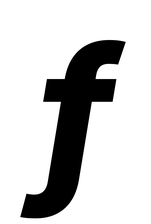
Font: Inter-Italic_ExtraBold_Italic